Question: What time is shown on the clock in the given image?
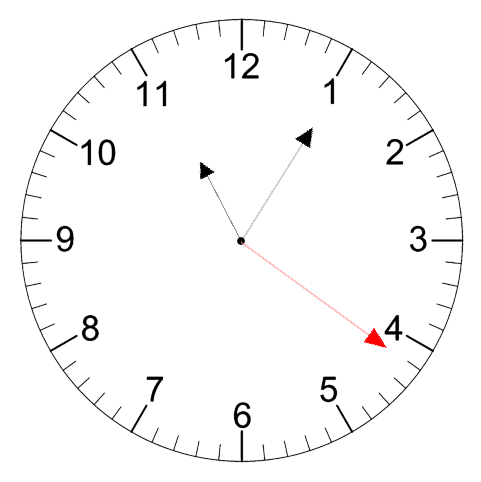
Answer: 11:05:21